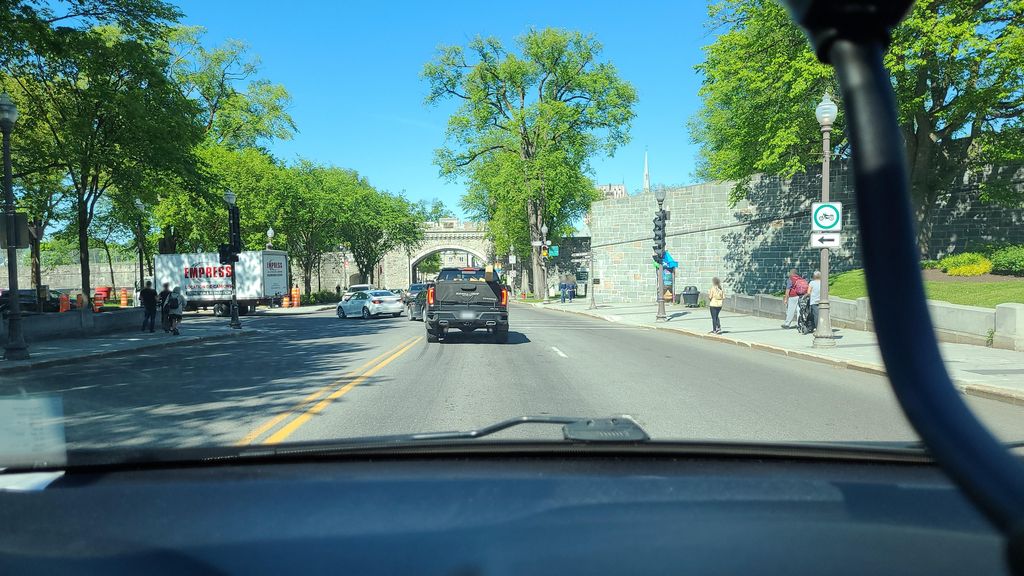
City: quebec_city